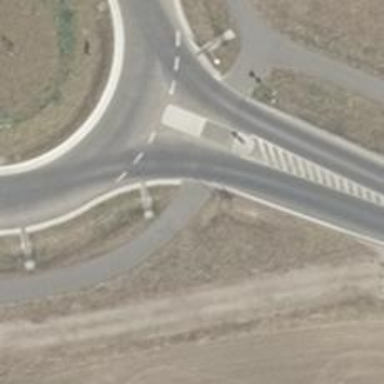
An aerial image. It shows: Road with "give way" sign.